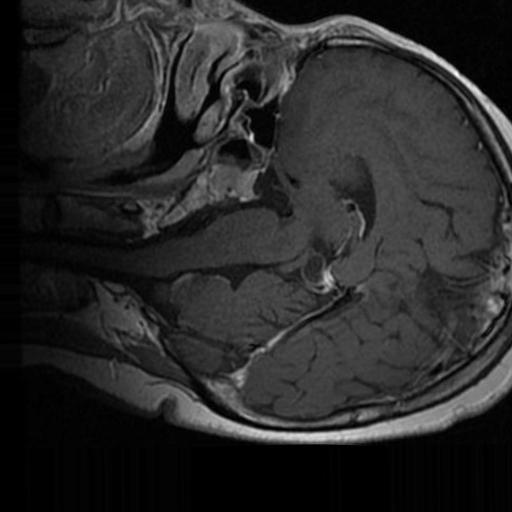
Label: brain_tumor